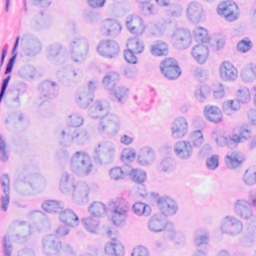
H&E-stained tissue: Breast